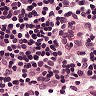
Metastatic tissue present: no